Question: I can't put scrolled window into main_v_box , what is wrong? I just see this little strange orange strip. When I move the cursor on it, horizontal scroll appears but I can't see text. Thanks in advance.
'''
//formula_h_box
formula_h_box = gtk_hbox_new(FALSE, 0);
gtk_box_pack_start(GTK_BOX(main_v_box), formula_h_box, FALSE, FALSE, 0);
//formula_hscrollbar
formula_scrolled_window = gtk_scrolled_window_new(NULL, NULL);
gtk_scrolled_window_set_policy(GTK_SCROLLED_WINDOW(formula_scrolled_window), GTK_POLICY_ALWAYS, GTK_POLICY_ALWAYS);
GtkWidget *view;
GtkTextBuffer *buffer;
view = gtk_text_view_new();
buffer = gtk_text_view_get_buffer (GTK_TEXT_VIEW (view));
gtk_text_buffer_set_text (buffer, "HHello, this is some textHello, this is some textHello, this is some t
extHello, this is some textHello, this is some textHello, this is some textHello, this
is some textHello, this is some textHello, this is some textHello, this is some textHello, this is some textHello, this is some textHello
, this is some textHello, this is some textHello, this is some textHello, this is some textHello, this is some textHello, this is some textHell
o, this is some textHello, this is some textHello, this is some textHello, this is some textHello, this is some textHello, this is some textHello, this is som
e textHello, this is some textHello, this is some textHello, this is some textHello, this is some textHello, this is some textHello, this is some textello, this is some text", -1);
gtk_scrolled_window_add_with_viewport(GTK_SCROLLED_WINDOW(formula_scrolled_window), view);
gtk_box_pack_start(GTK_BOX(formula_h_box), formula_scrolled_window, TRUE, TRUE, 0);
//gtk_container_add(GTK_CONTAINER(formula_h_box), formula_scrolled_window);
'''
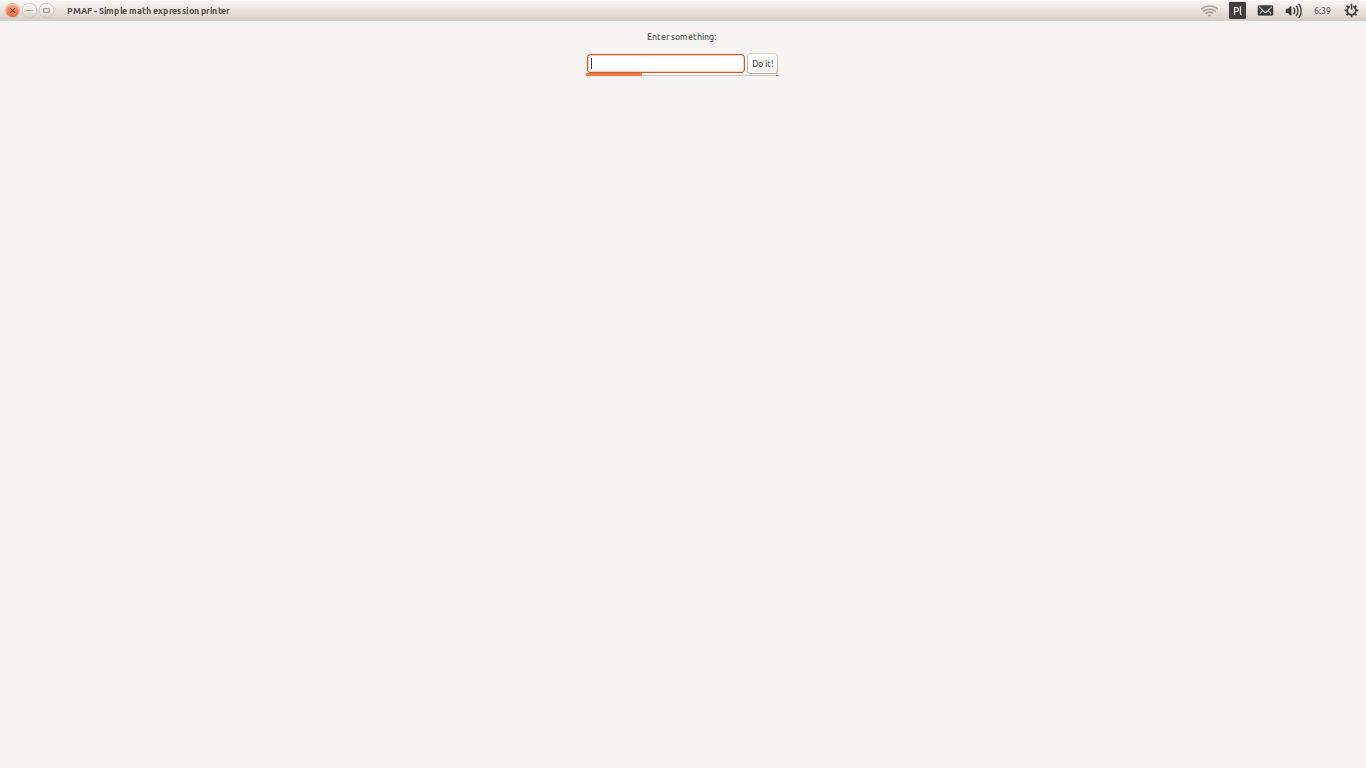
Answer: I tried once again but with image widget and now it works. Thanks for replies.
'''
//formula_h_box
formula_h_box = gtk_hbox_new(FALSE, 0);
gtk_box_pack_start(GTK_BOX(main_v_box), formula_h_box, FALSE, FALSE, 10);
//formula_hscrollbar
formula_scrolled_window = gtk_scrolled_window_new(NULL, NULL);
gtk_scrolled_window_set_policy(GTK_SCROLLED_WINDOW(formula_scrolled_window), GTK_POLICY_ALWAYS, GTK_POLICY_ALWAYS);
gtk_widget_set_size_request(formula_scrolled_window, 400, 200);
gtk_scrolled_window_add_with_viewport(GTK_SCROLLED_WINDOW(formula_scrolled_window), image);
gtk_box_pack_start(GTK_BOX(formula_h_box), formula_scrolled_window, FALSE, FALSE, 0);
'''